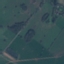
Label: Pasture